Field crop: tomato
Growth stage: 1
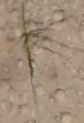
Species: cyperus